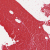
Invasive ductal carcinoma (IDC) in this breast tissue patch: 0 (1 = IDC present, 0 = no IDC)